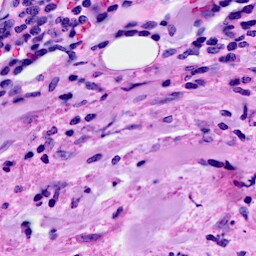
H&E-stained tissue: Breast